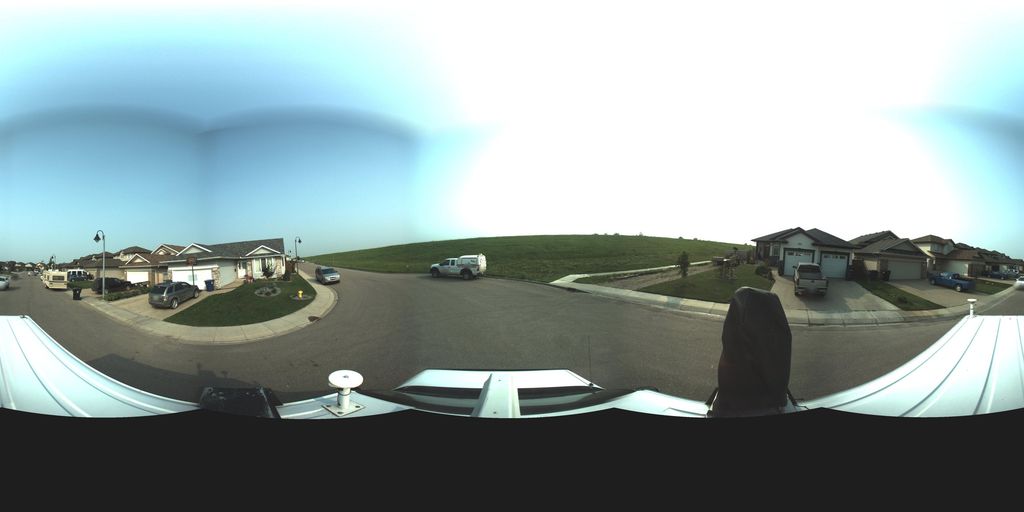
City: saskatoon